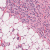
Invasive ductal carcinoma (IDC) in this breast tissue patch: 1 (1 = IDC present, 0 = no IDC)